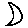
Label: moon